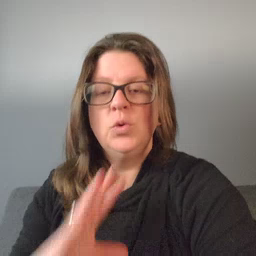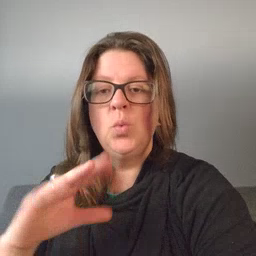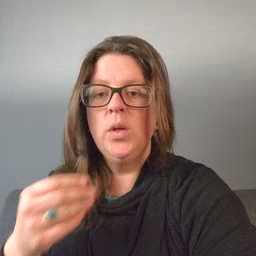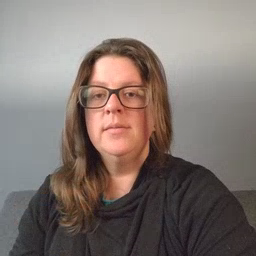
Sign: story